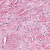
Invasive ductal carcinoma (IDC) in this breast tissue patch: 0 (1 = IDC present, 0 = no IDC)